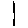
Label: line